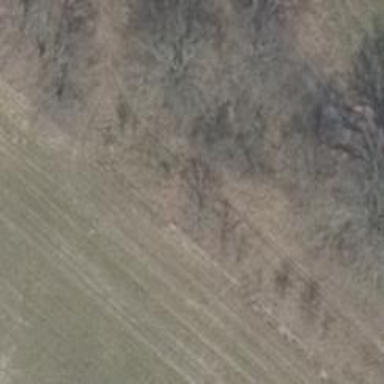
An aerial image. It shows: Grass track with grade4 surface.